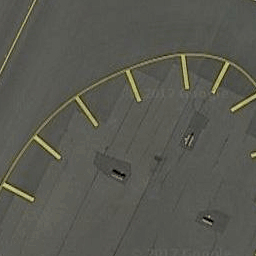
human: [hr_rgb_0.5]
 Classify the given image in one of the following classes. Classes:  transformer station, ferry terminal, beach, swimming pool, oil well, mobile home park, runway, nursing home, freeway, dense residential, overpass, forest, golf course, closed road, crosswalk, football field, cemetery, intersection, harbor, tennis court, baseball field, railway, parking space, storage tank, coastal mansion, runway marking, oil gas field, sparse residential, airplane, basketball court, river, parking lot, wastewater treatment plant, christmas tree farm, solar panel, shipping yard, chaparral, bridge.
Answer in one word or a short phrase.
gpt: runway marking